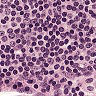
Metastatic tissue present: no